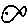
Label: fish